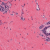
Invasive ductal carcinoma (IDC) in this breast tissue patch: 0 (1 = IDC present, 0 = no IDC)